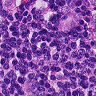
Metastatic tissue present: yes